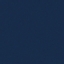
Land use / land cover class: SeaLake